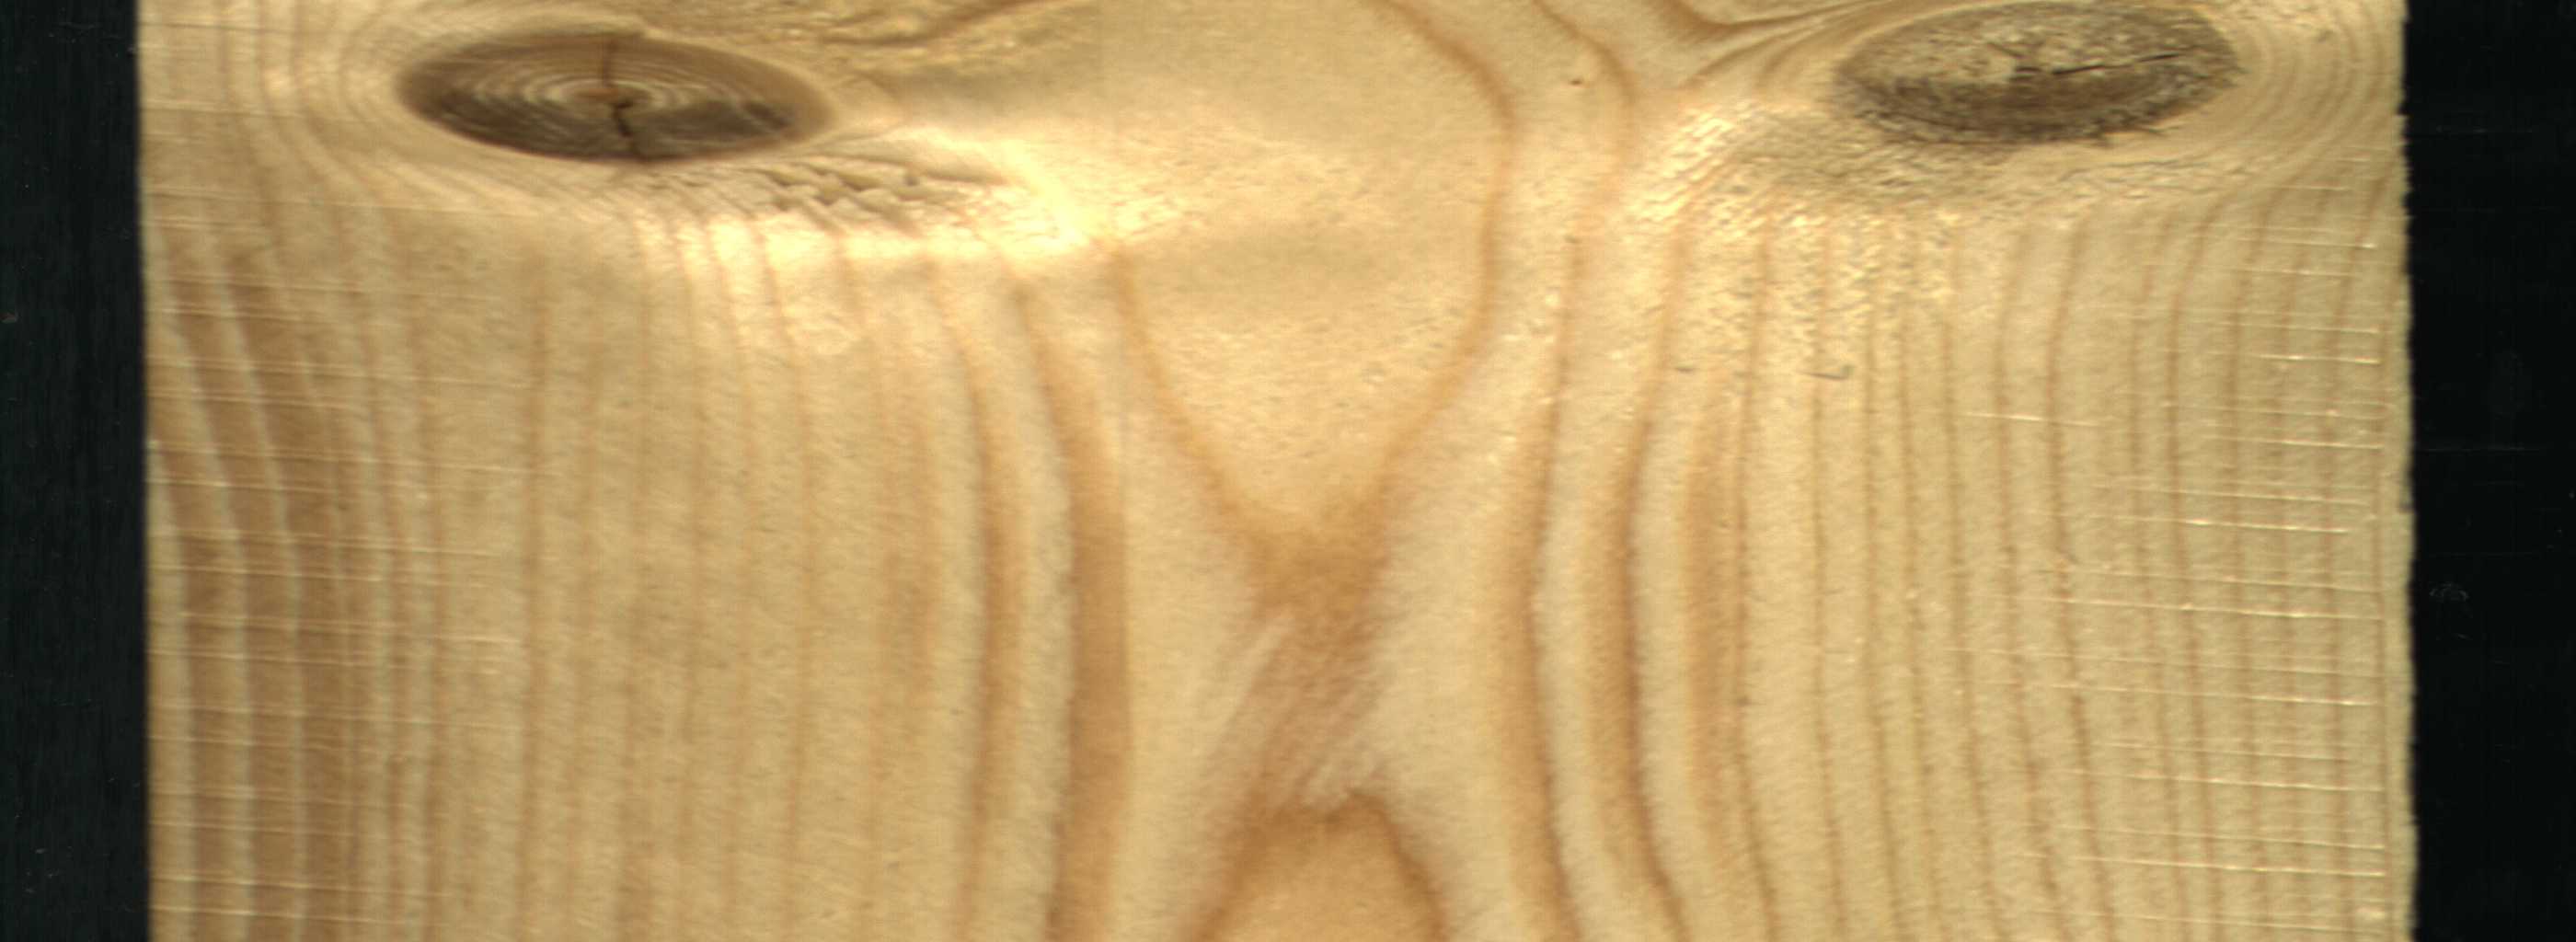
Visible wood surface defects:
knot_with_crack
Live_Knot